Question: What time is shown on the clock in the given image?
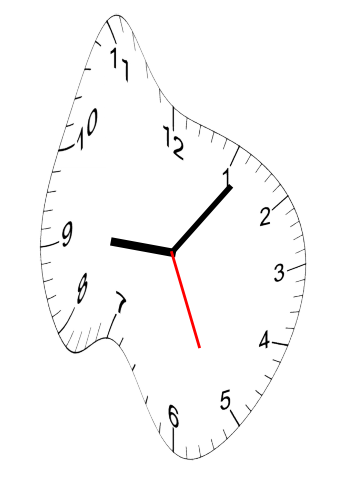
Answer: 09:06:26